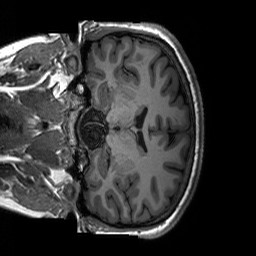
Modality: T1w
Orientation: coronal
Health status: ill
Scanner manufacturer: siemens
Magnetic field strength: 3 T
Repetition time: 2.3 s
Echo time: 0.00226 s